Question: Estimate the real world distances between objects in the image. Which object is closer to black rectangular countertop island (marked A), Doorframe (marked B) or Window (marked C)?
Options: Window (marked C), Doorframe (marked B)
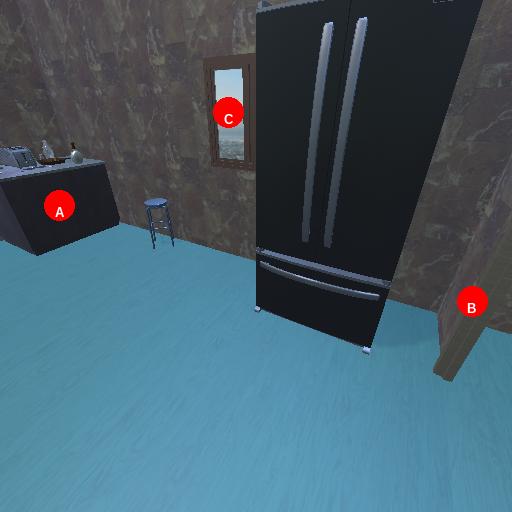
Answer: Window (marked C)